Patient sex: M
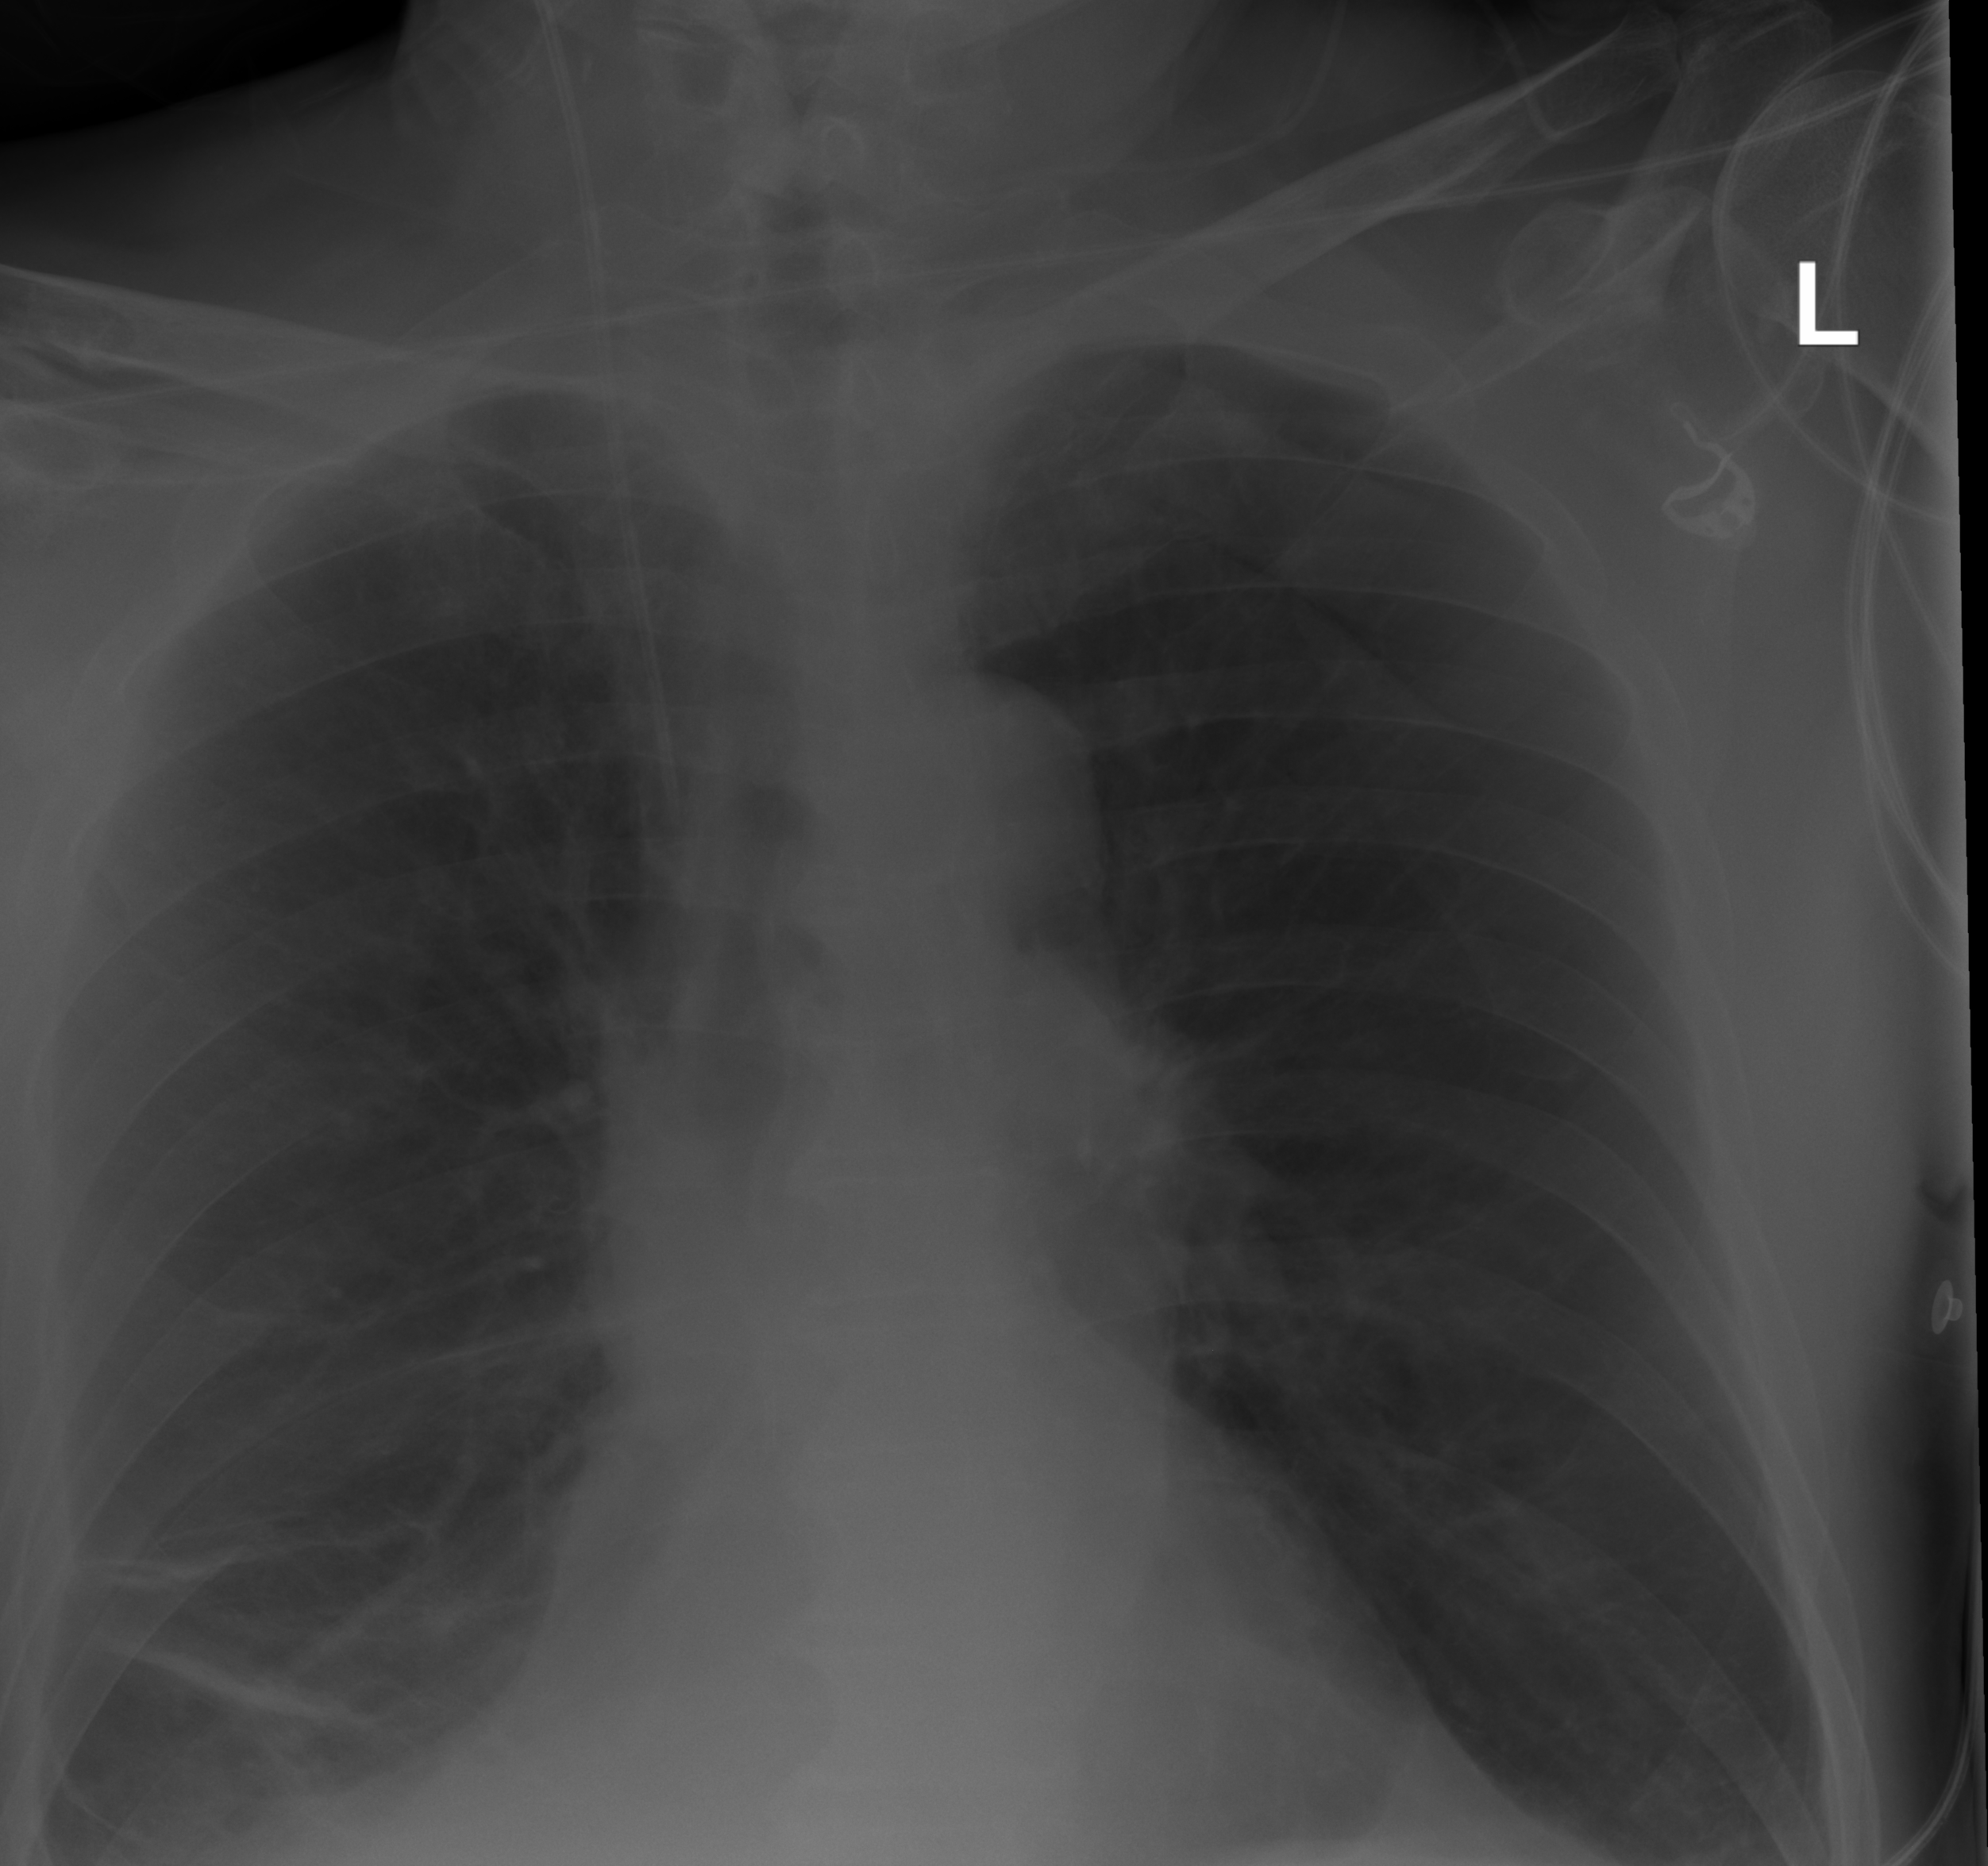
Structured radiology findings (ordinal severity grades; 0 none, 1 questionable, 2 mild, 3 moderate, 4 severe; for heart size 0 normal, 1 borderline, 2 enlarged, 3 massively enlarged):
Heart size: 0
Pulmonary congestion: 2
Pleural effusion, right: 2
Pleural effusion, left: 0
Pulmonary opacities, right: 0
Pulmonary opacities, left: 0
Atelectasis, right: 2
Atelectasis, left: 2